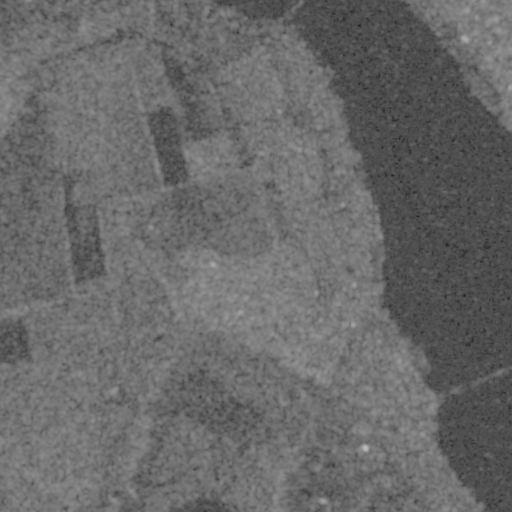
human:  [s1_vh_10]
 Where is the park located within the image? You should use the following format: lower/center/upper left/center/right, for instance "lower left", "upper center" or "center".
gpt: The park is located in the lower right of the image.
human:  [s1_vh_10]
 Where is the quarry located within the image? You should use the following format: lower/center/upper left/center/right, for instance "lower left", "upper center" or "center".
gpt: The quarry is located in the lower center of the image.
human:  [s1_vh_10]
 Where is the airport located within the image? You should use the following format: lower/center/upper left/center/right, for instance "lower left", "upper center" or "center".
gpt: There is no airport in the image.

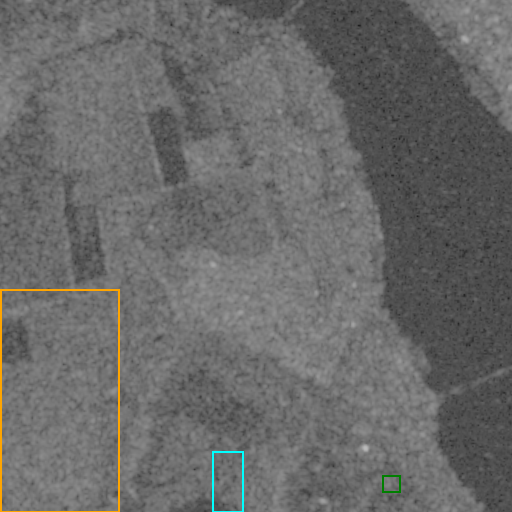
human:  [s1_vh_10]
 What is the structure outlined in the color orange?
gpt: The structure outlined in orange is a crop field.
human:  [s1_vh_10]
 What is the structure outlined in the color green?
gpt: The structure outlined in green is a park.
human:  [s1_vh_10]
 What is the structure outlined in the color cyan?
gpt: The structure outlined in cyan is a quarry.
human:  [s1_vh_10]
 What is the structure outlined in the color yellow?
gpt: There is no yellow outline.